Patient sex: M
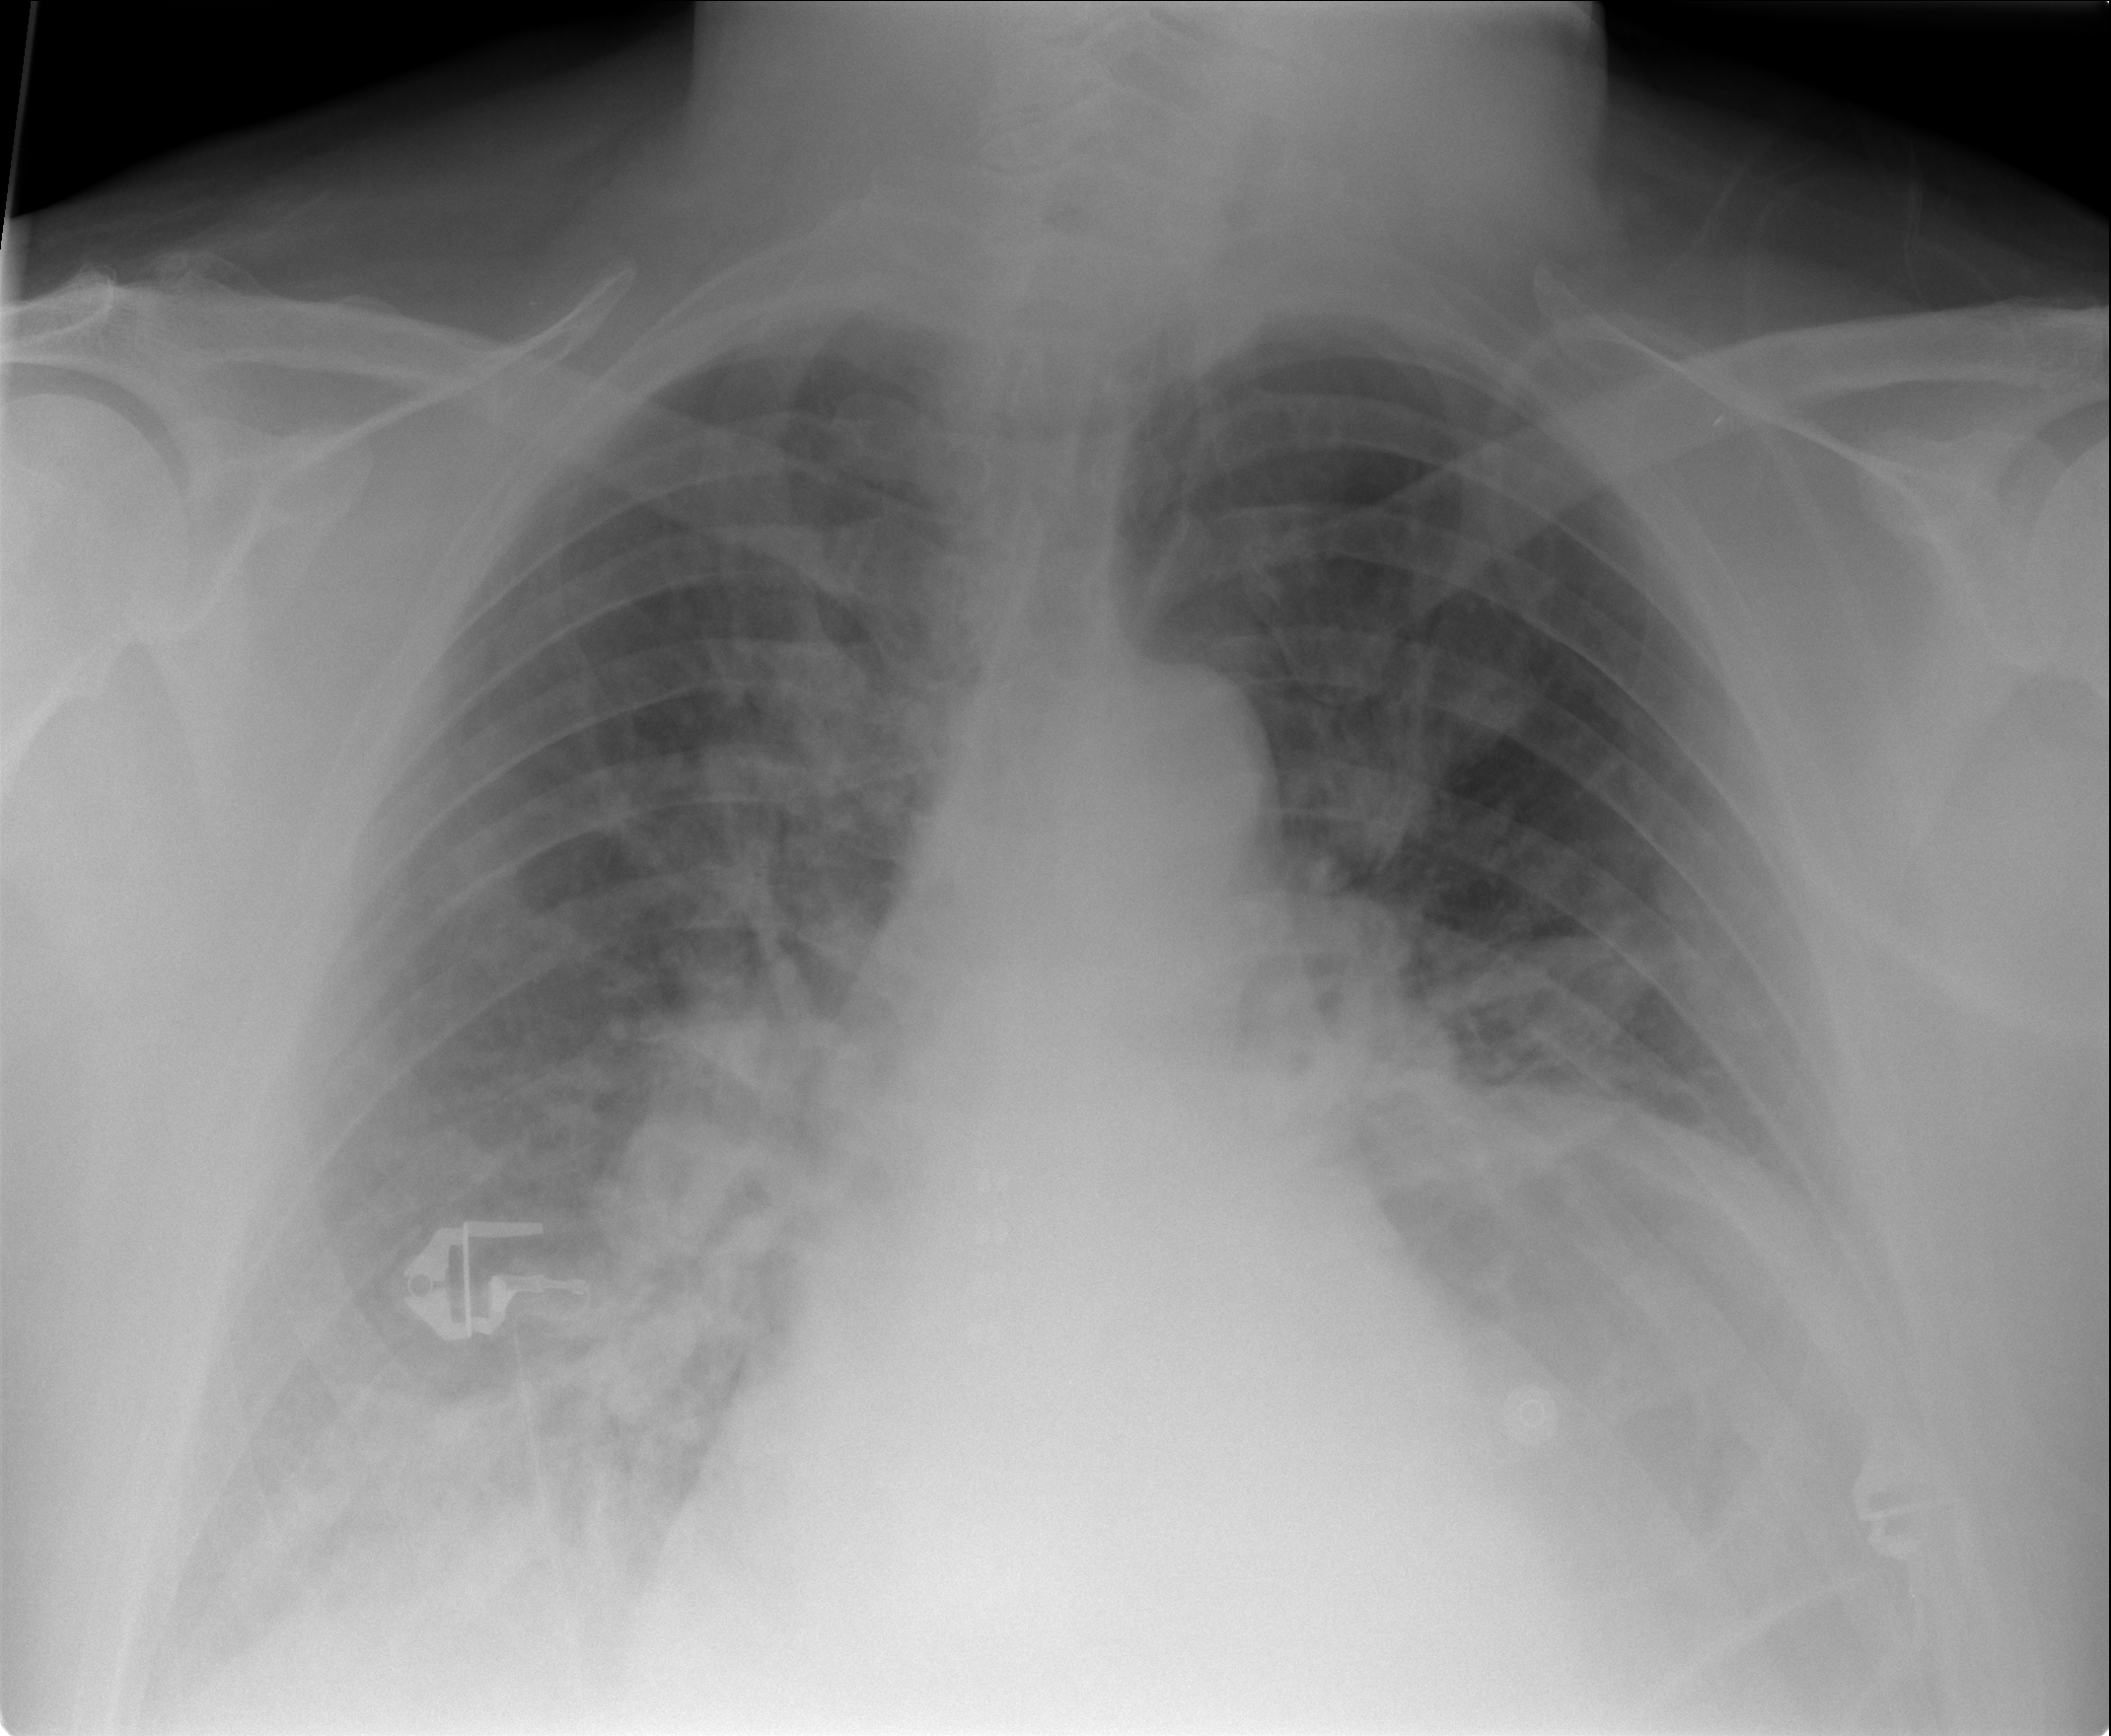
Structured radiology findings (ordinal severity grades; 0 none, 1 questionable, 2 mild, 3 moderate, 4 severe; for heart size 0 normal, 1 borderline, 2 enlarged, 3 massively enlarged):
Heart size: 0
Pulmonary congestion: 3
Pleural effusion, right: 2
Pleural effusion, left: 2
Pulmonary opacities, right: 3
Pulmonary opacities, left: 2
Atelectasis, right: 0
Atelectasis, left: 2